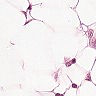
Metastatic tissue present: yes